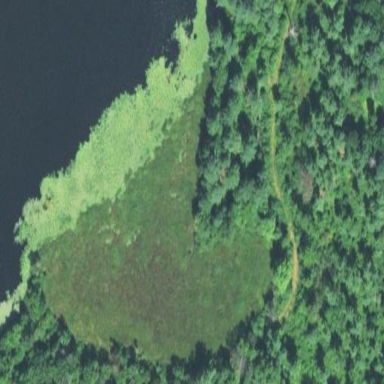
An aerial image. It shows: Bog wetland.